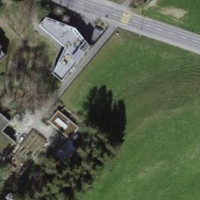
EUNIS habitat code: 24
Species observed at this site:
Rumex obtusifolius